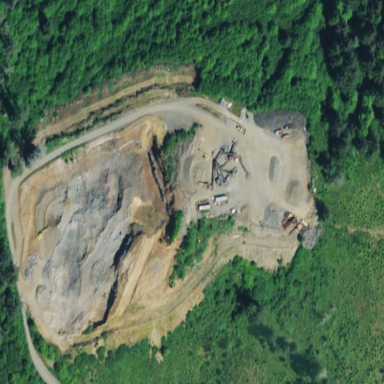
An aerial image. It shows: Quarry area.